Field crop: maize
Growth stage: 1
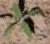
Species: atriplex